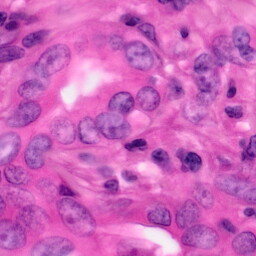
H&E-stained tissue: Pancreatic